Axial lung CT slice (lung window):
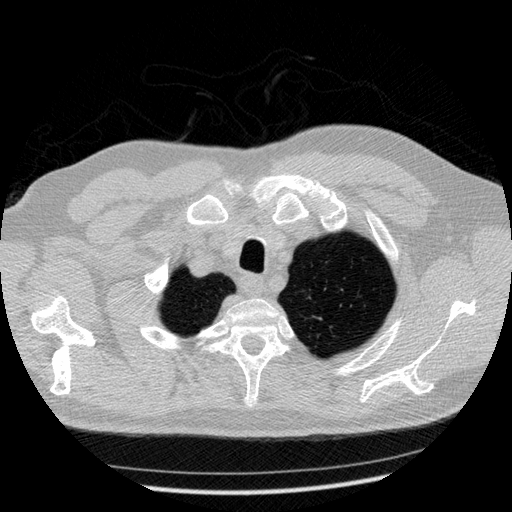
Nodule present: no